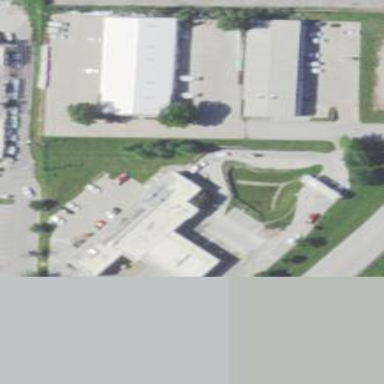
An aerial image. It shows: Building housing car wash facility.